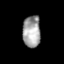
Tissue: prostate
Cell type: T cells
Senescence score: 0.337
Nuclear area (px): 555
Mean DAPI intensity: 161.735